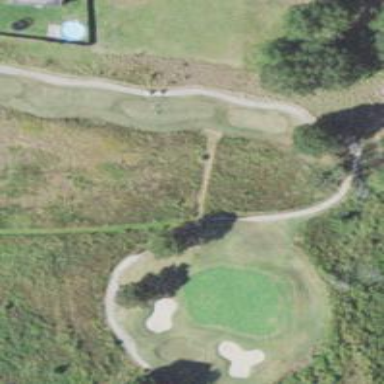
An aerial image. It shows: Golf fairway in the image.